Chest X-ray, AP view. Patient: 46 years old, sex M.
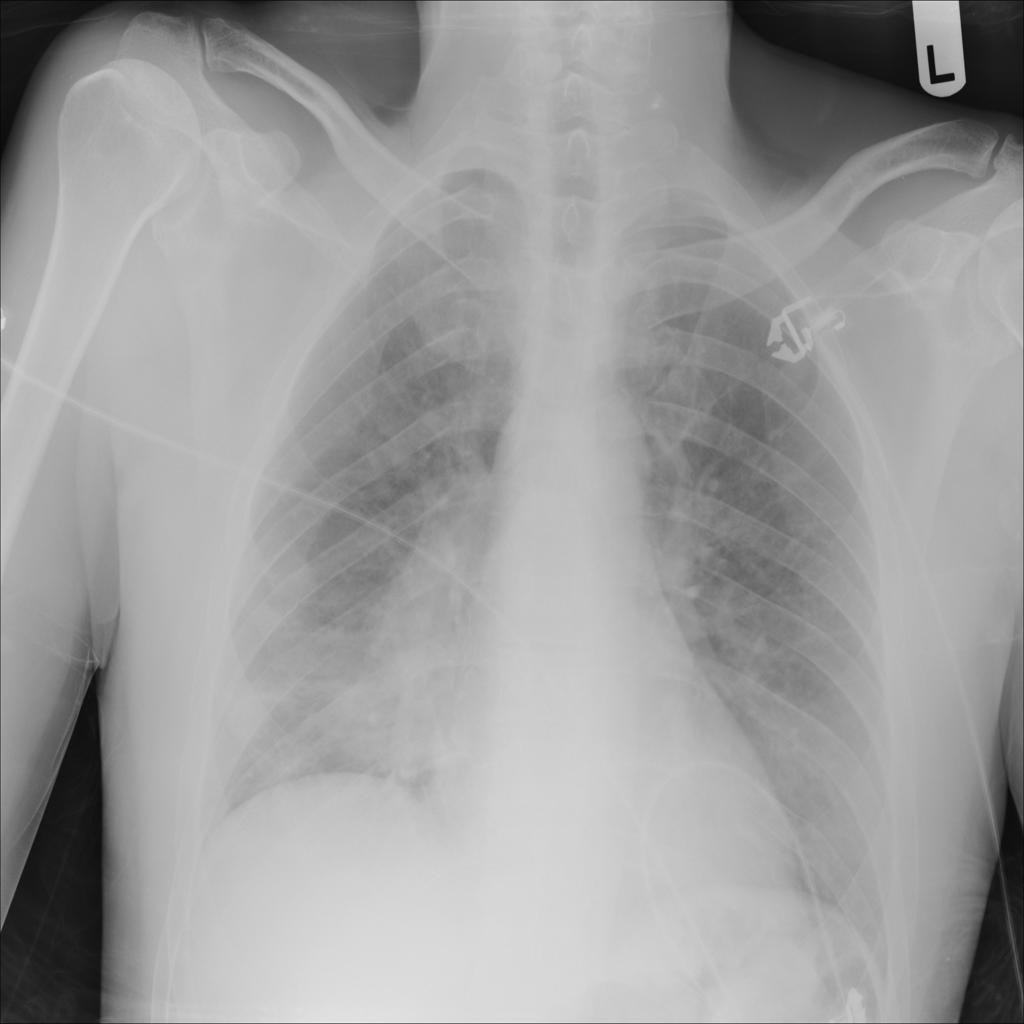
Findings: Atelectasis